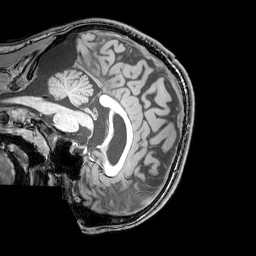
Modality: T1w
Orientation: sagittal
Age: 20
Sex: male
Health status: healthy
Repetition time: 0.081 s
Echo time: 0.037 s